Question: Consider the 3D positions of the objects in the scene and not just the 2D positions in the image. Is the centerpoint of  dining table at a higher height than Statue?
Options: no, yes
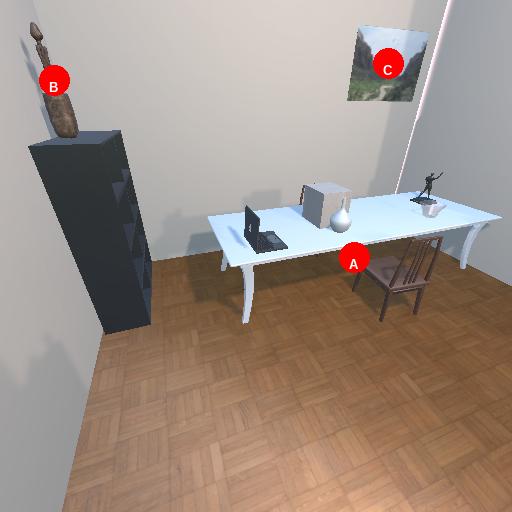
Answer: no